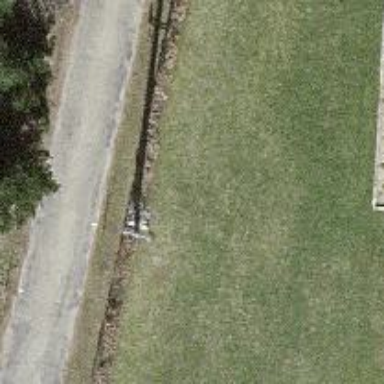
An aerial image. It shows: Transition power pole.